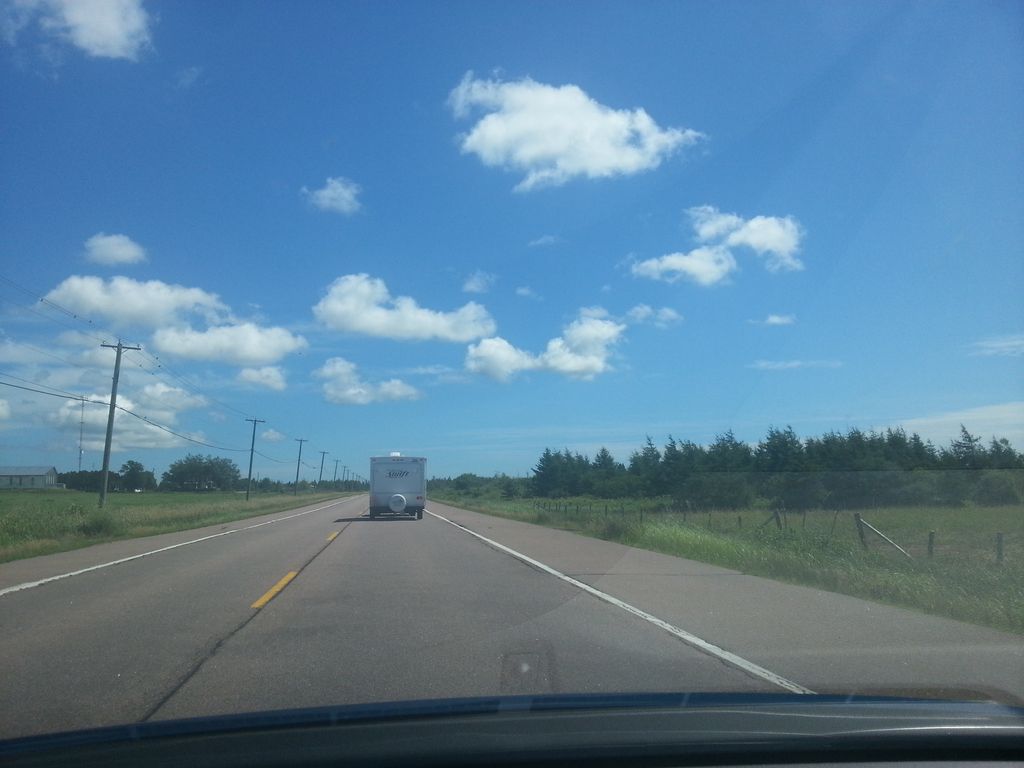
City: charlottetown